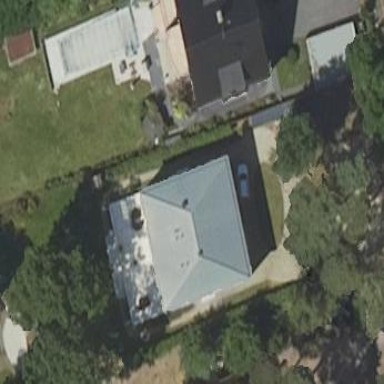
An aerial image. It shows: House with hipped roof. The roof is oriented along the building.